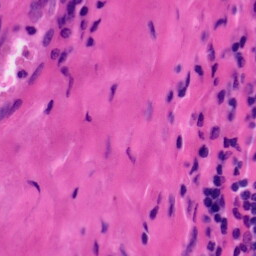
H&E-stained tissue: Tonsil